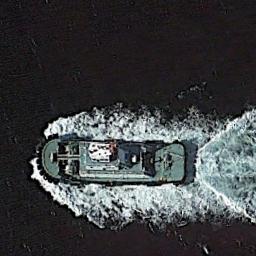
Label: ship